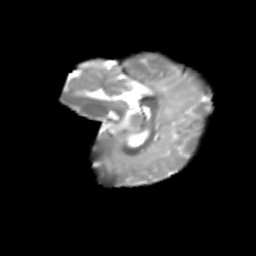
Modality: T2w
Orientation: sagittal
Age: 6
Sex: male
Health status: healthy